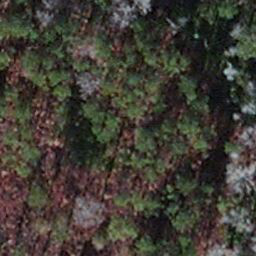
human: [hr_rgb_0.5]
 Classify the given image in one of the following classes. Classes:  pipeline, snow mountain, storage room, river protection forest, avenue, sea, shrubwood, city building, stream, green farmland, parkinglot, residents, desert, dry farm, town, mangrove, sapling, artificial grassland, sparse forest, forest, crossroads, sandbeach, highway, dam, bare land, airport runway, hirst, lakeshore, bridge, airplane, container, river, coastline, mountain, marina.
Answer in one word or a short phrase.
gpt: sapling